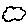
Label: cloud